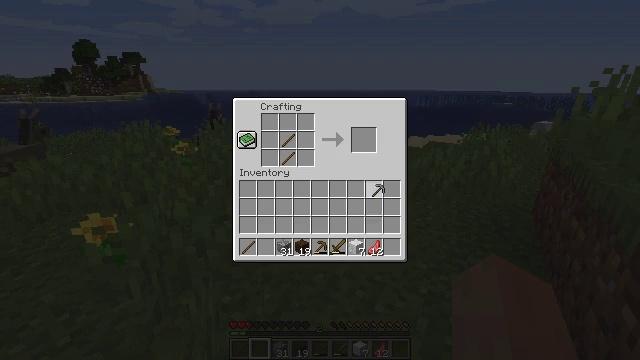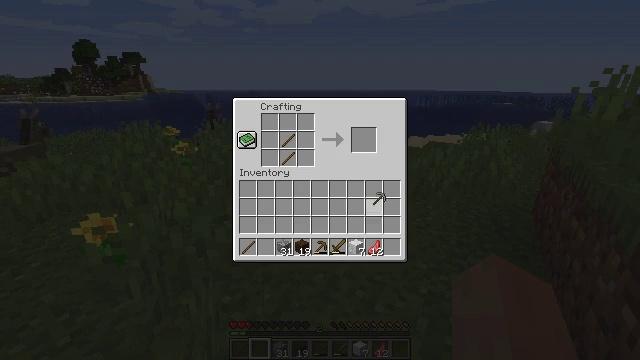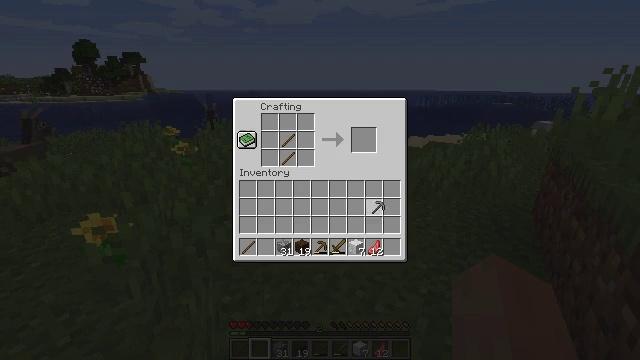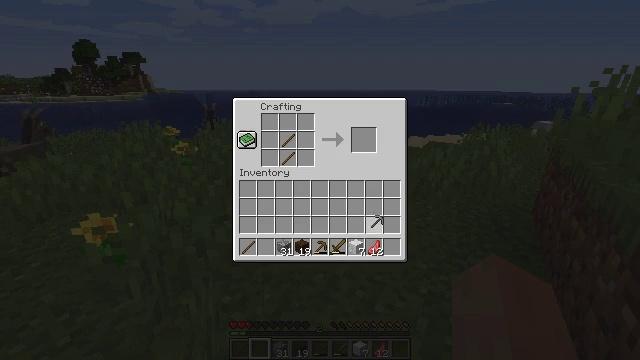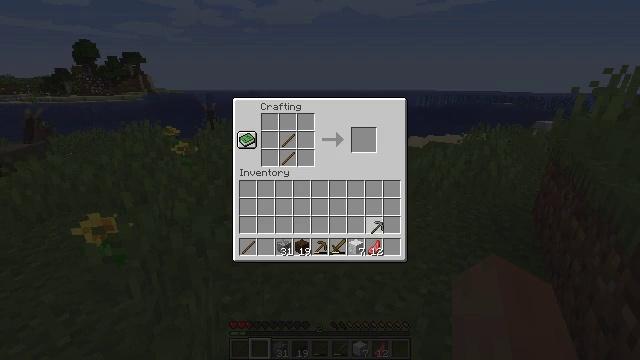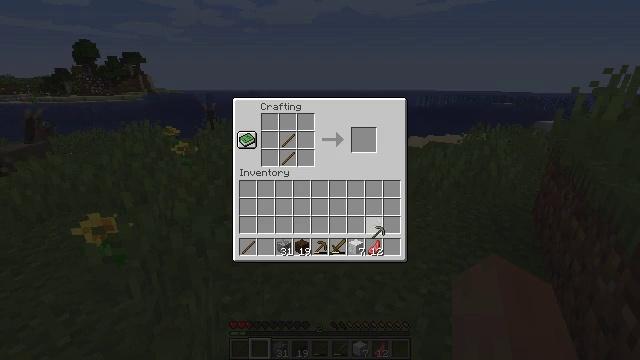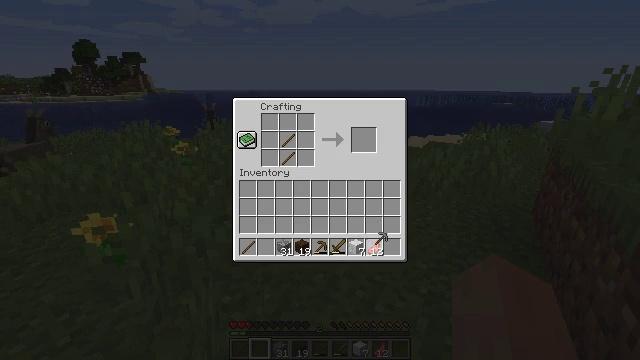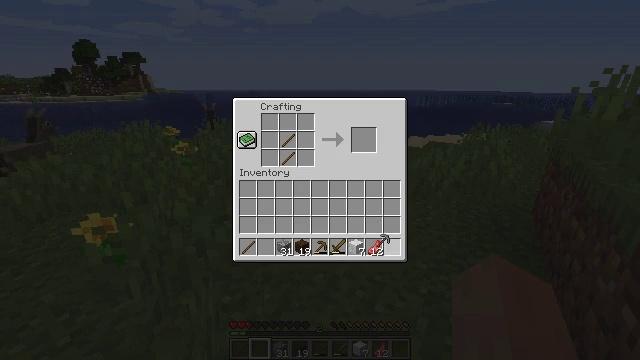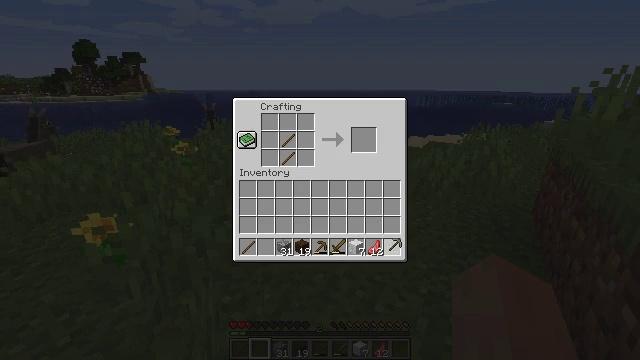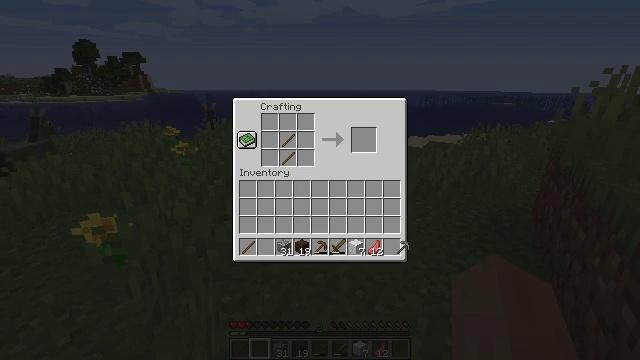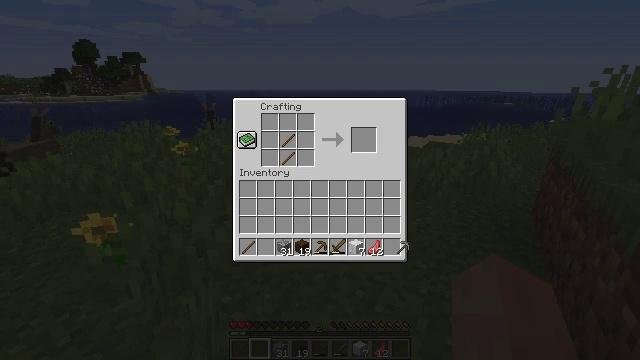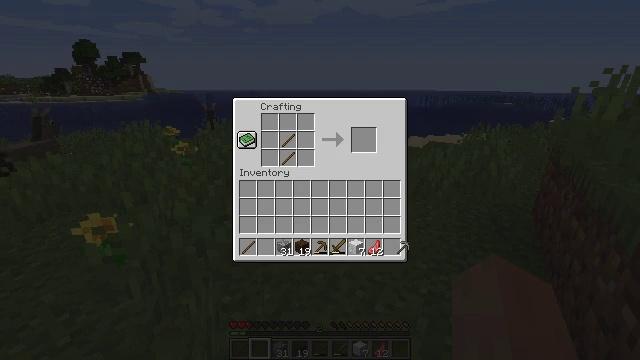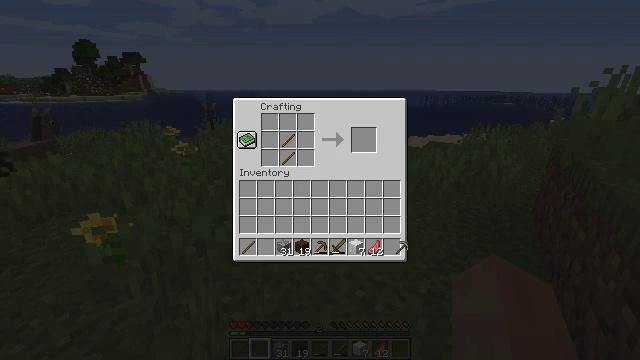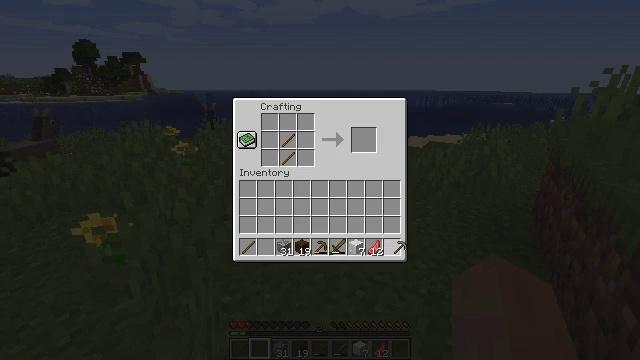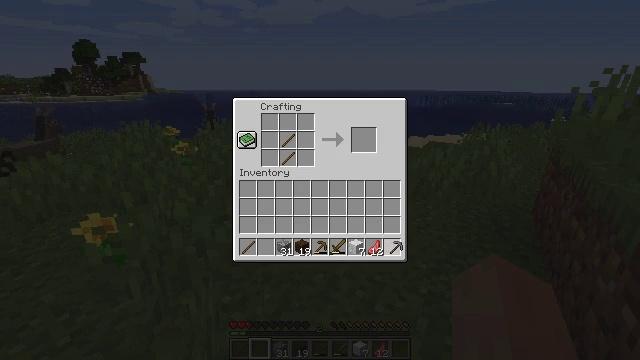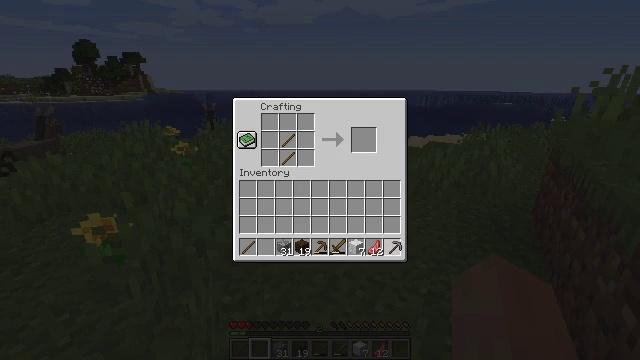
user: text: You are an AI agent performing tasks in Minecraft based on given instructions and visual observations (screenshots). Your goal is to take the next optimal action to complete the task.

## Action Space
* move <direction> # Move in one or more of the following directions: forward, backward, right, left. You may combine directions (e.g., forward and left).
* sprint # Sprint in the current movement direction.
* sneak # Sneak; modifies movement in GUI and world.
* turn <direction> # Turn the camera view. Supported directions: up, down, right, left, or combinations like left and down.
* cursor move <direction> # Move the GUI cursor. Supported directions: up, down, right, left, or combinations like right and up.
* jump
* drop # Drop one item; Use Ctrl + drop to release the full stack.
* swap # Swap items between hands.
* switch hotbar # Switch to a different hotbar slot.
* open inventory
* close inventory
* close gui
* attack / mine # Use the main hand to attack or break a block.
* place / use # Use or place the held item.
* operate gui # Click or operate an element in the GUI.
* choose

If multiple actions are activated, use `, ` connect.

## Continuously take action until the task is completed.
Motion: motion action
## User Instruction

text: Combine cobblestones and a stick to craft the stone sword.
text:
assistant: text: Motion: cursor move down, open gui
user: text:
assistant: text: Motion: cursor move down
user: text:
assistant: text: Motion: cursor move down
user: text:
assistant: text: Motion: no_op
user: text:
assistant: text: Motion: no_op
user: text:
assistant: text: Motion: no_op
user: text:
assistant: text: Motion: no_op
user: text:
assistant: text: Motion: cursor move right
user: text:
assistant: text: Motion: cursor move right
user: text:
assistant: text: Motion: no_op
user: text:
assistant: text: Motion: no_op
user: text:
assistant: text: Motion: no_op
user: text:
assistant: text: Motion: no_op
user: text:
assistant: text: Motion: no_op
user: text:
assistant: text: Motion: no_op
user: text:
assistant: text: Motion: no_op
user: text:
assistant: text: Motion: no_op
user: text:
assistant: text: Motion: no_op
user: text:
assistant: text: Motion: operate gui
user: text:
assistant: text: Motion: operate gui
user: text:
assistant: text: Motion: operate gui
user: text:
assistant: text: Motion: no_op
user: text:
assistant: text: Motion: no_op
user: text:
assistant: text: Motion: cursor move left
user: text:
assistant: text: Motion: cursor move left
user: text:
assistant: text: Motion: cursor move left
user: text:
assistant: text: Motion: no_op
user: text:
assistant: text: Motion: no_op
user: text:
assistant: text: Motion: cursor move left
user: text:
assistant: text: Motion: cursor move left and up